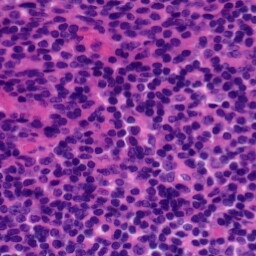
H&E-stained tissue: Tonsil